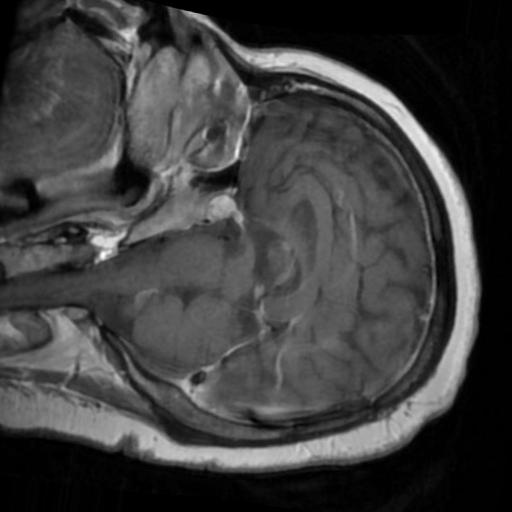
Label: brain_tumor